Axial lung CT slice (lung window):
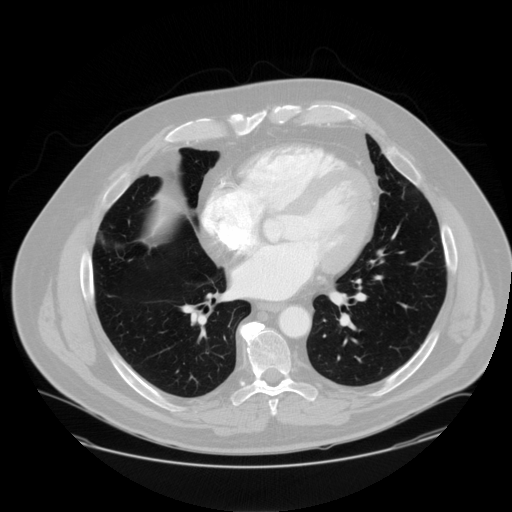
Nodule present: no